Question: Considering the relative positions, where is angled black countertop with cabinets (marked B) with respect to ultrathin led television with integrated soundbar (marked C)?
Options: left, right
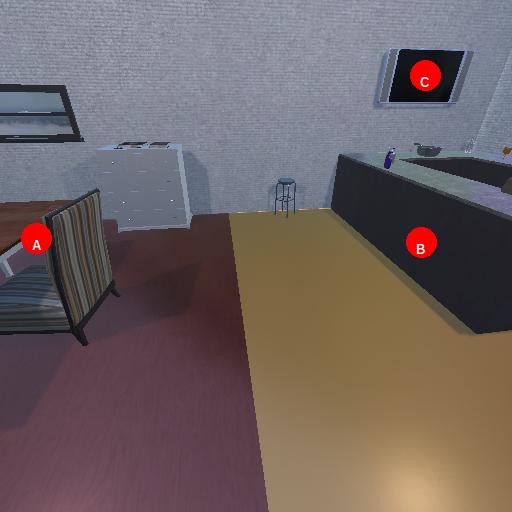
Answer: left